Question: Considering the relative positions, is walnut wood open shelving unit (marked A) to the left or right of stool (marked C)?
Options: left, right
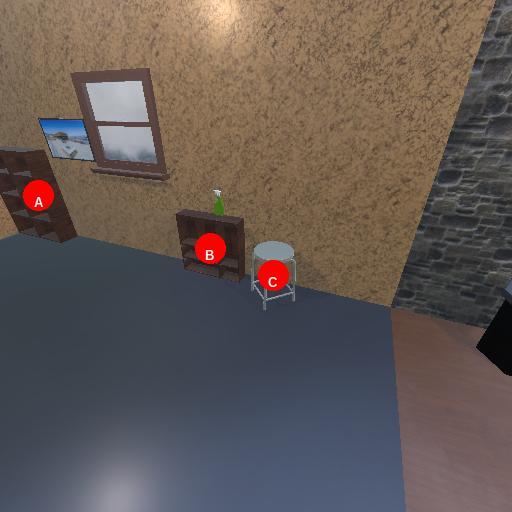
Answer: left